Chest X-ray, AP view. Patient: 24 years old, sex M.
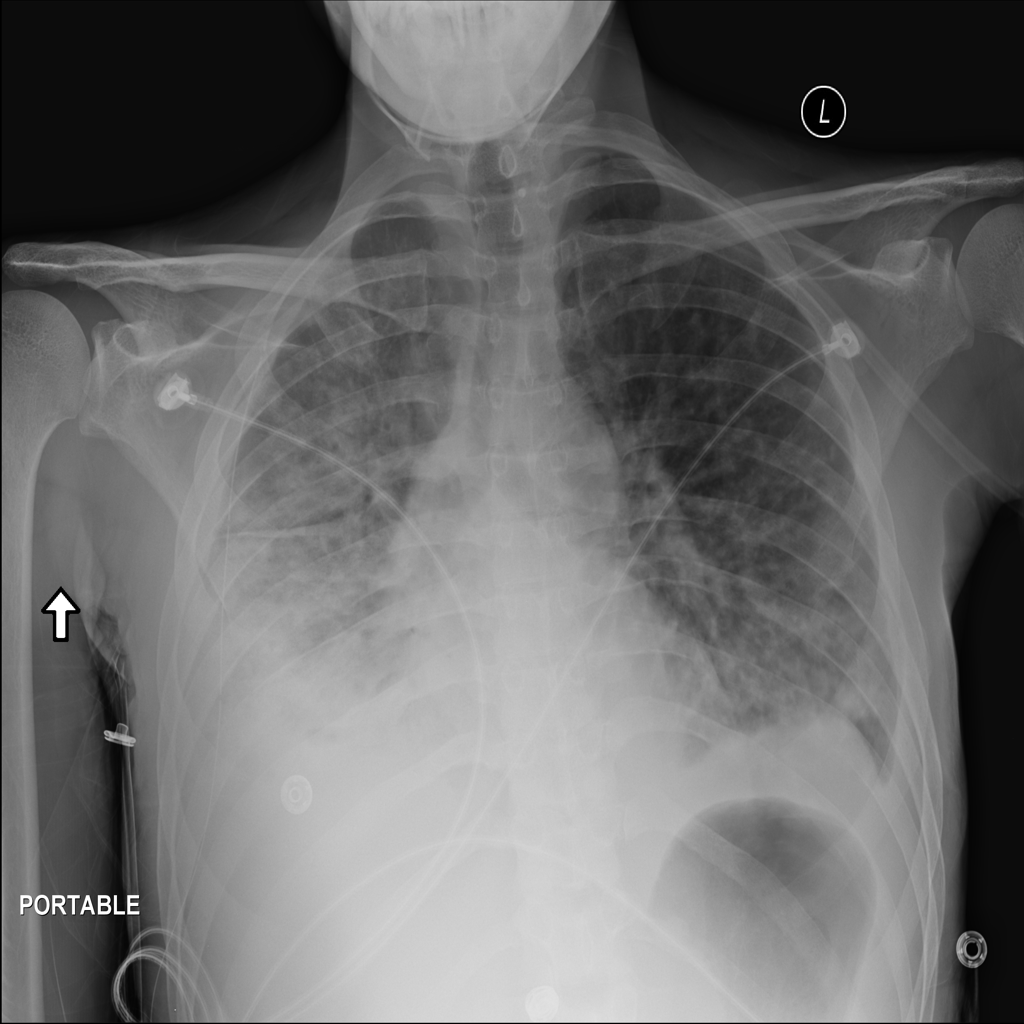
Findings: Effusion, Infiltration